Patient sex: F
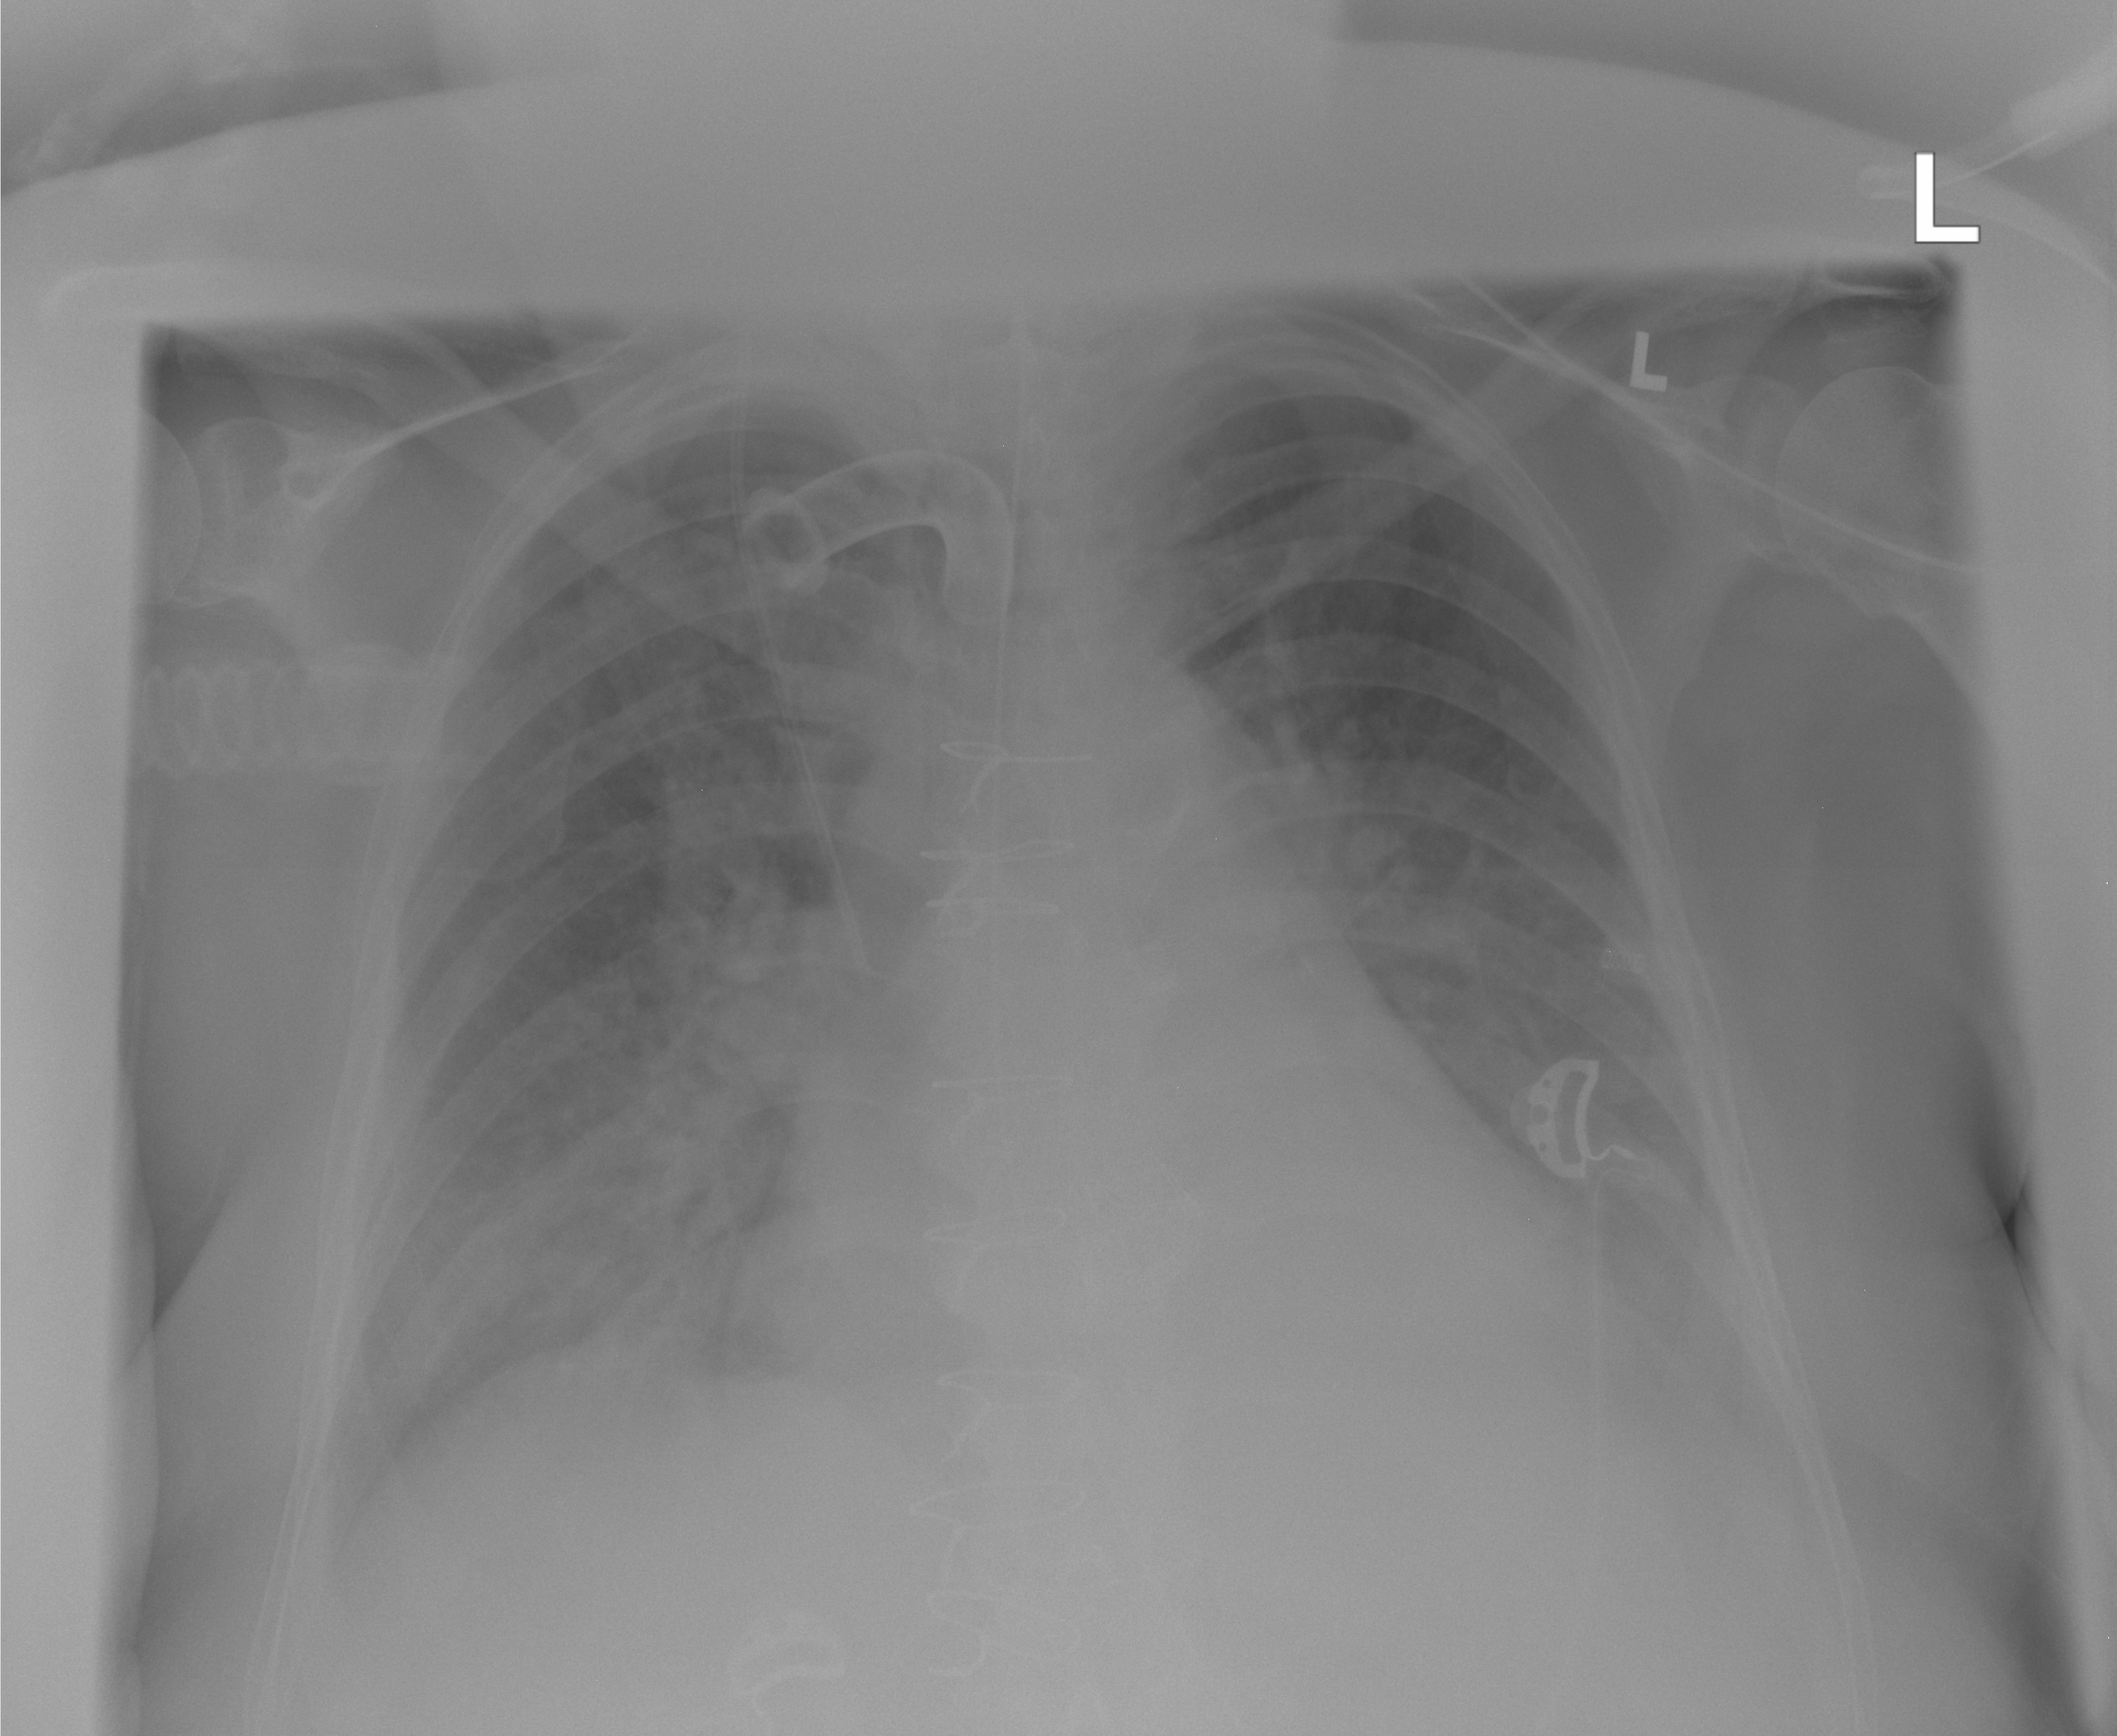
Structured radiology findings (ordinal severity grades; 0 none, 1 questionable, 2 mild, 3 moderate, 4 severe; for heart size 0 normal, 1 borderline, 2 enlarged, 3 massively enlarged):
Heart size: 2
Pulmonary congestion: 2
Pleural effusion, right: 1
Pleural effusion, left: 2
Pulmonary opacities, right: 2
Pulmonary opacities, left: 0
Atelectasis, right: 2
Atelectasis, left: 2